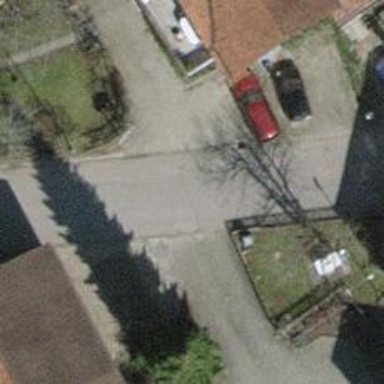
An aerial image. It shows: Driveway made of paving stones.